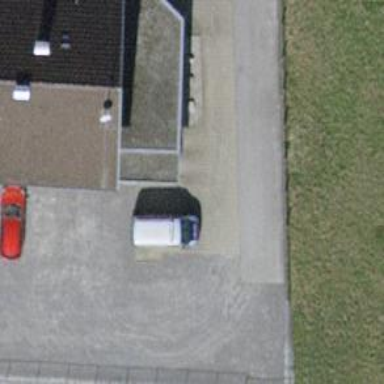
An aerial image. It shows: Police building.